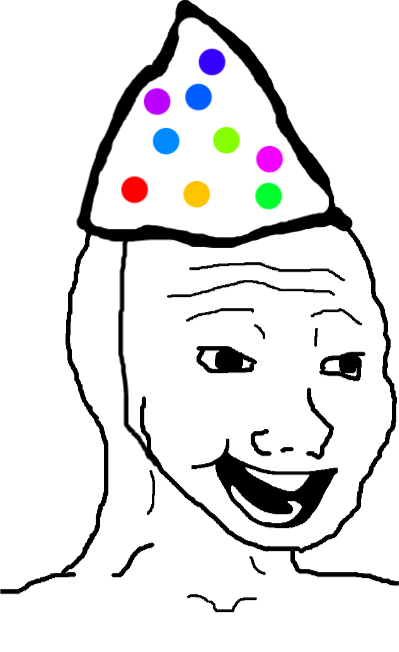
Label: 5_Smugjak